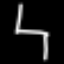
Label: chair